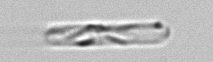
Label: Cerataulina_pelagica